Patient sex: M
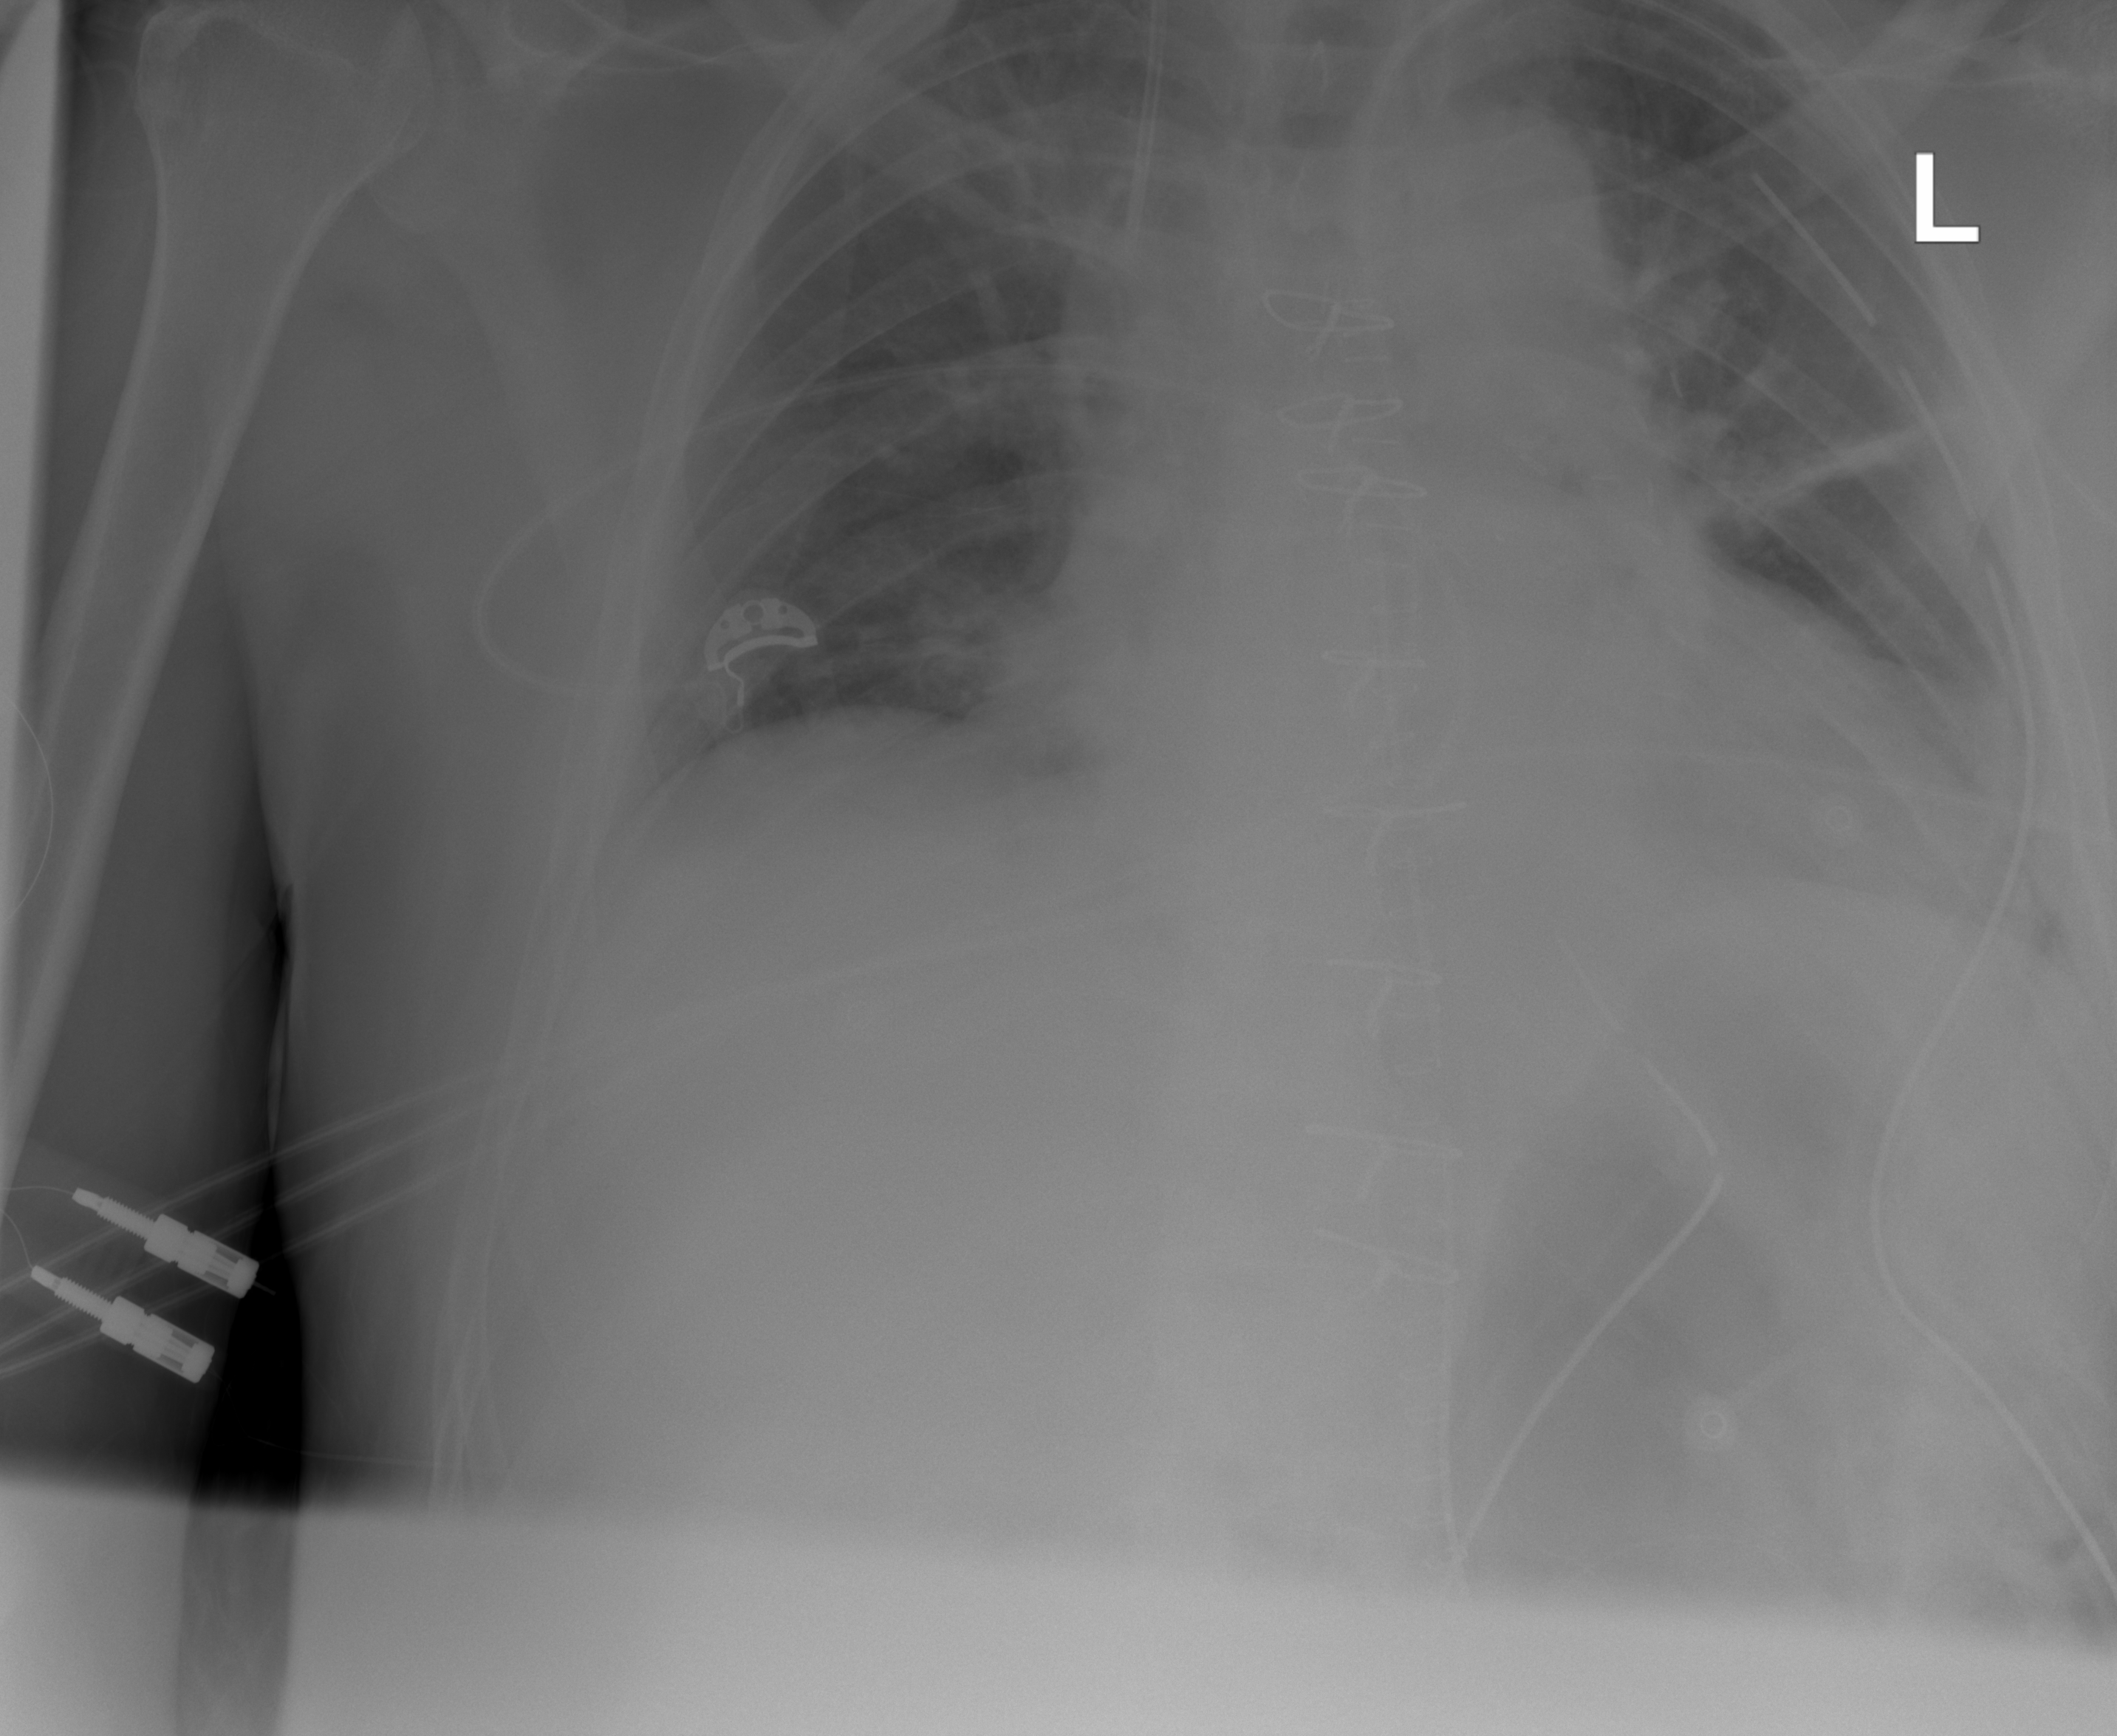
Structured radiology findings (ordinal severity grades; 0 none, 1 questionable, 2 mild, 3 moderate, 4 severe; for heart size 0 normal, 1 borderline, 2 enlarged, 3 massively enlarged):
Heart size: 2
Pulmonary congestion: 0
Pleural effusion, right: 0
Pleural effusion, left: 1
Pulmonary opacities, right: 0
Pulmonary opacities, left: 0
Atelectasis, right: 1
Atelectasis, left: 2